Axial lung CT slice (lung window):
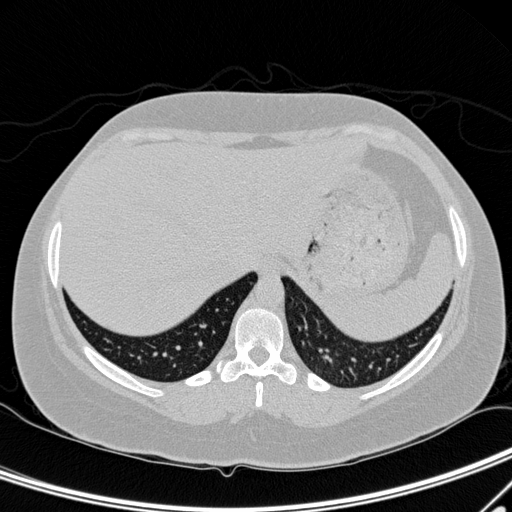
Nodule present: no